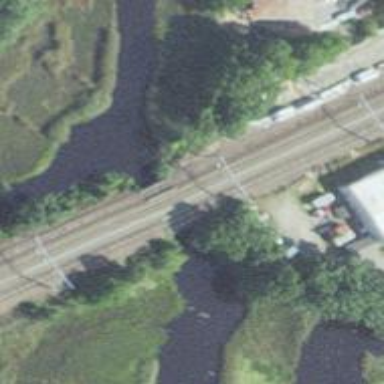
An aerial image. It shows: Bridge over electrified railway with contact lines.